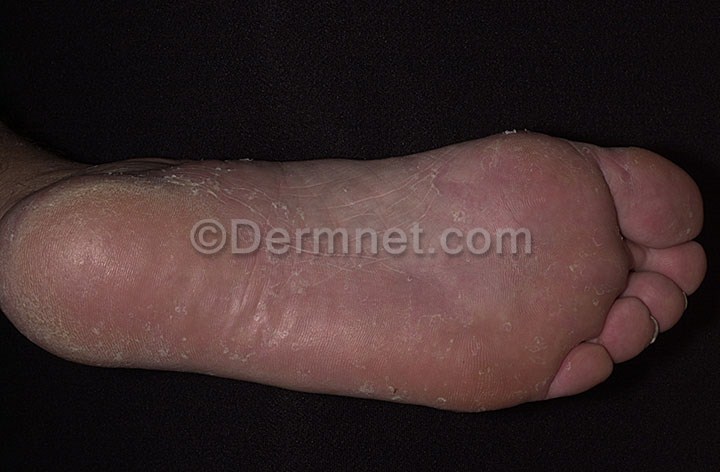
Disease: Tinea Ringworm Candidiasis and other Fungal Infections